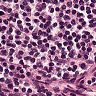
Metastatic tissue present: no